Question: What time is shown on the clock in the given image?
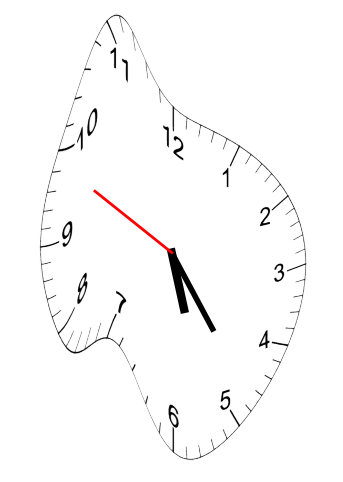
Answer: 05:23:49